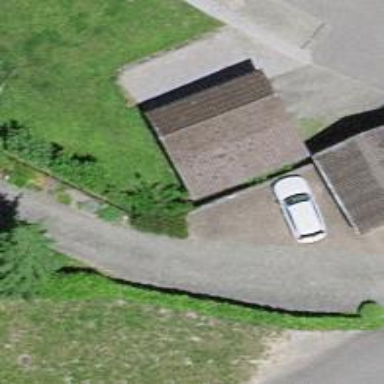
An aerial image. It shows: Garage.